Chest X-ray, PA view. Patient: 31 years old, sex F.
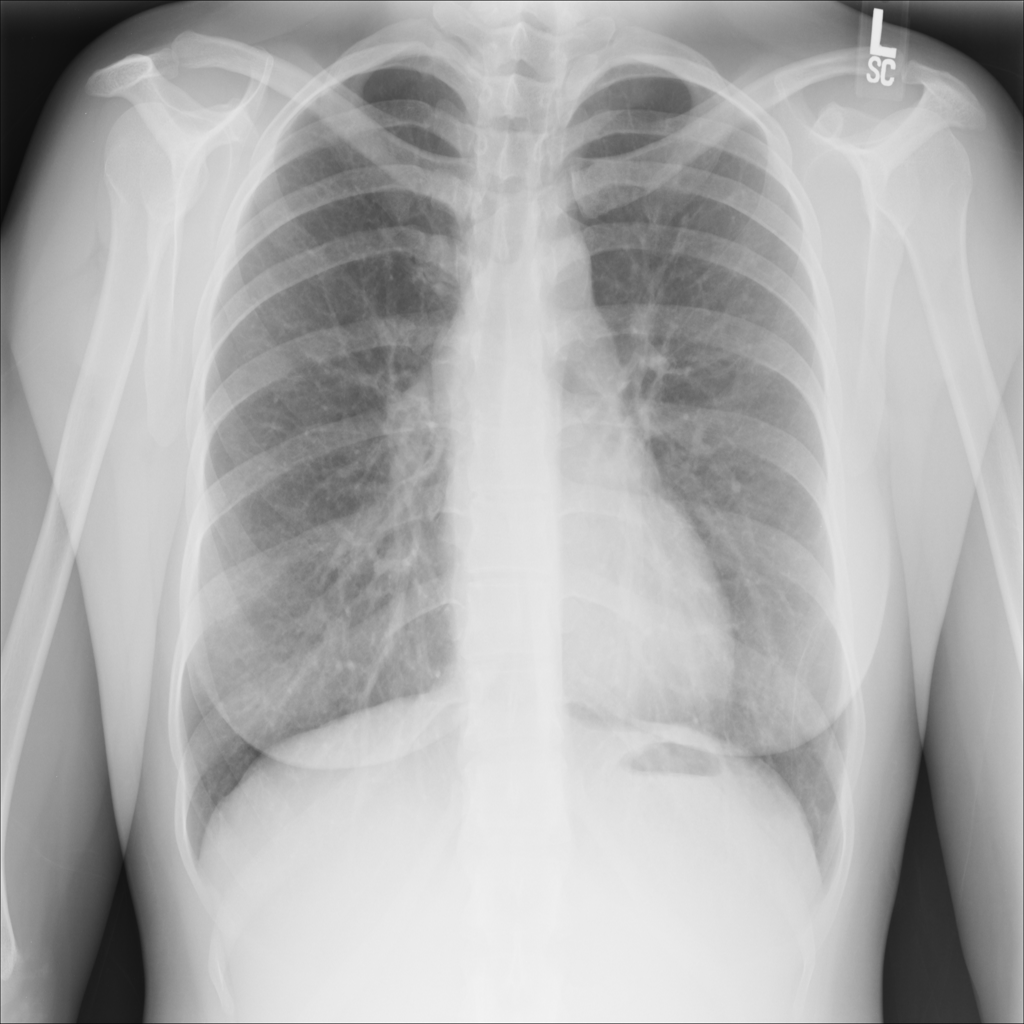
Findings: Pneumothorax